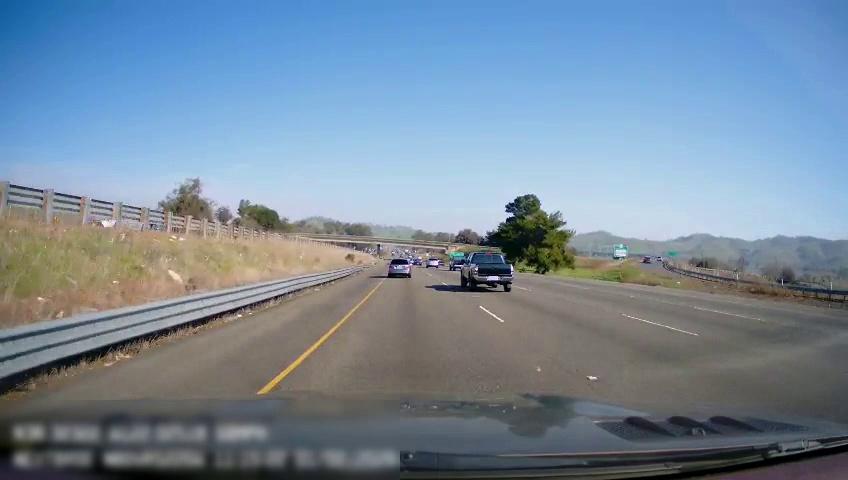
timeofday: Day
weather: Sunny
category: Drivable Space
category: Drivable Space
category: Vehicles | Car
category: Vehicles | Truck
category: Vehicles | SUV
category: Vehicles | Truck
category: Vehicles | SUV
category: Lanes | Current Lane
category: Lanes | Current Lane
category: Lanes | Alternate Lane
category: Lanes | Alternate Lane
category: Lanes | Alternate Lane
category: Traffic | Signs
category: Traffic | Signs